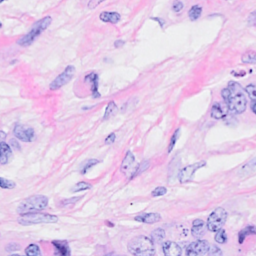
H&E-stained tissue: Breast